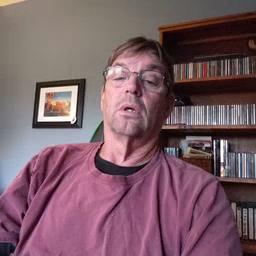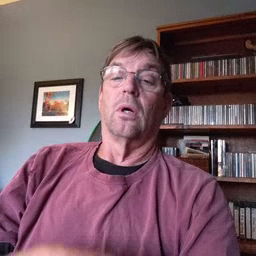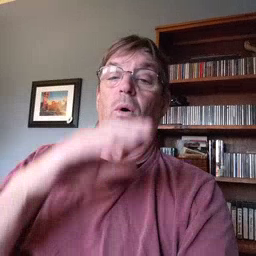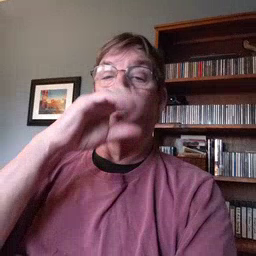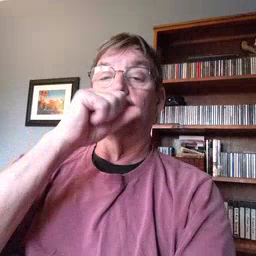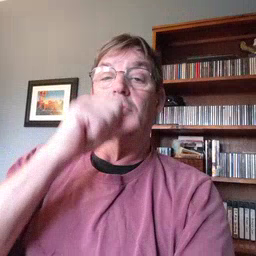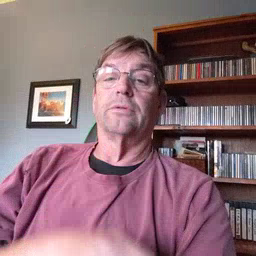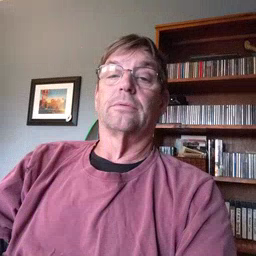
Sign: orange